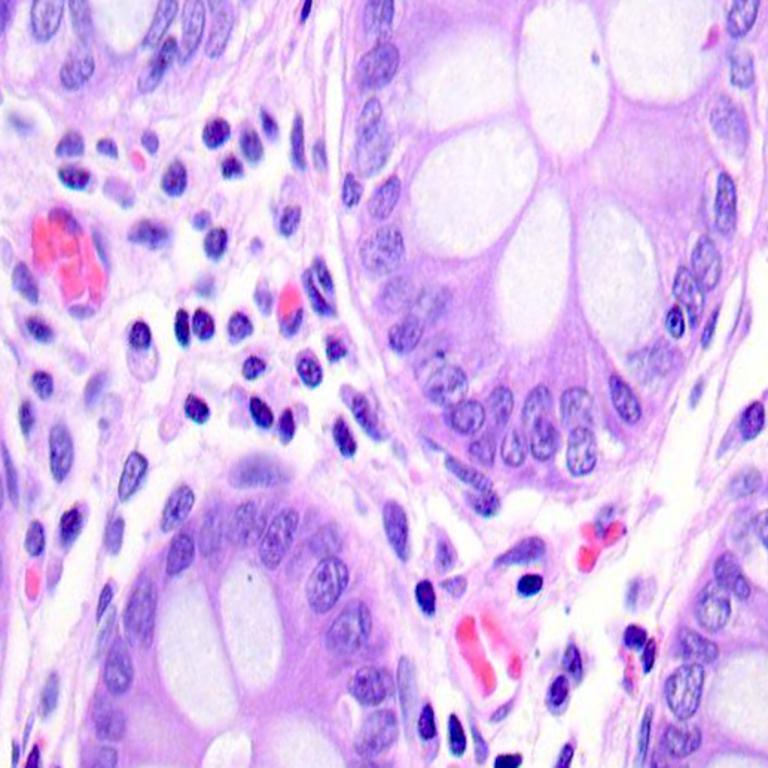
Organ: colon
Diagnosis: benign